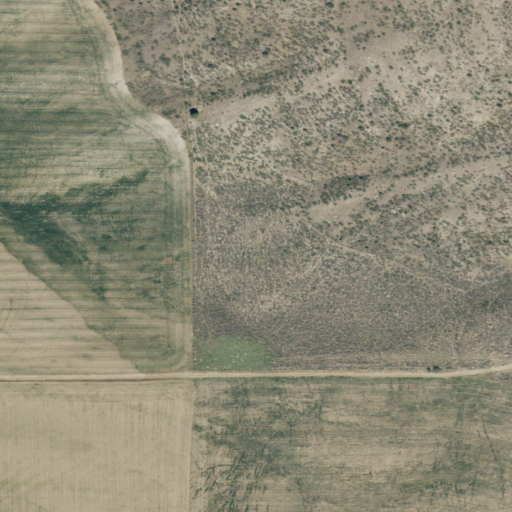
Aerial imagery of valley in Idaho named Cart Hollow containing shrub, cultivated crops, and open development